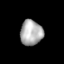
Tissue: lung
Cell type: Epithelial cells
Senescence score: 0.2056
Nuclear area (px): 555
Mean DAPI intensity: 173.184